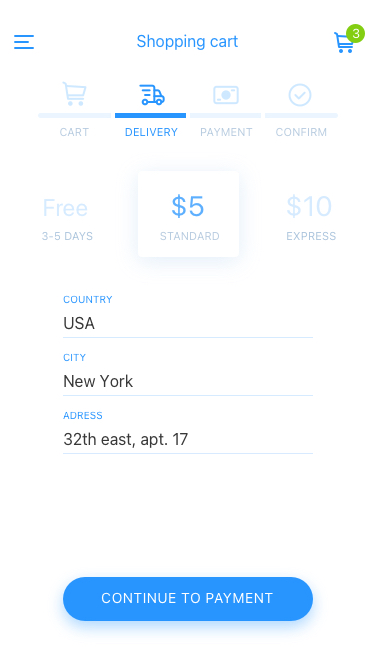
Text in this UI design:
$5
$10
Free
Standard
Express
3-5 days
Shopping cart
Cart
Delivery
Payment
Confirm
3